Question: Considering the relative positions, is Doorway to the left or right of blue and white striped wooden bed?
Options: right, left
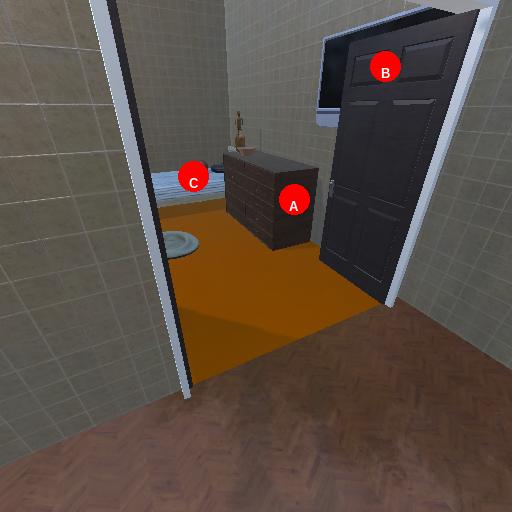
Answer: right